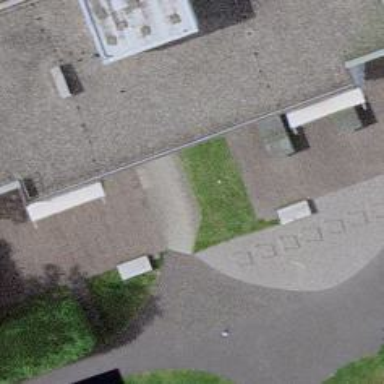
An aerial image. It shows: Footway made of paving stones.